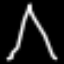
Label: The Eiffel Tower